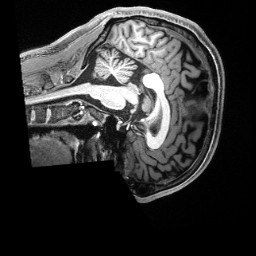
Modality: T1w
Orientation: sagittal
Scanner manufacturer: siemens
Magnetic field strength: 3 T
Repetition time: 2.5 s
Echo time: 0.00231 s